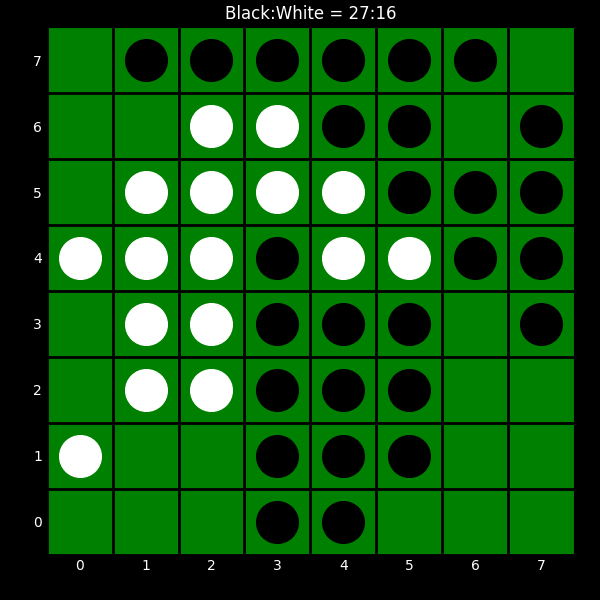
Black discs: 27
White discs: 16